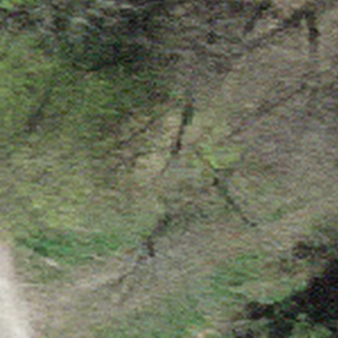
Label: other